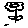
Label: flower